Question: I'm new to VB.net but I have to do this for our project. I made a very simple program to call the matlab functions that I made in vb.net. This program is simple, it will just determine the width and the height of the image in the picturebox.
Here's my matlab code and compiled it using the .NET Assembly to export a .dll files:
'''
function [width, height, third] = imageInfo(input)
inImage = imread(input);
[width, height, third] = size(inImage);
end
'''
Here's the GUI of my program:

And here's the vb code that I made:
'''
Imports MathWorks.MATLAB.NET.Arrays
Imports MathWorks.MATLAB.NET.Utility
Imports imageInfo
Public Class Form1
Public myImageInfo As New imageInfoClass
Dim imageWidth As String
Dim imageHeight As String
Dim result As New MWNumericArray
Dim imagePath As String
Private Sub btnBrowse_Click(sender As Object, e As EventArgs) Handles btnBrowse.Click
If ofdSelectPicture.ShowDialog = DialogResult.OK Then
pbImage.Image = Image.FromFile(ofdSelectPicture.FileName)
imagePath = "'" & ofdSelectPicture.FileName & "'"
End If
End Sub
Private Sub btnProcess_Click(sender As Object, e As EventArgs) Handles btnProcess.Click
result = myImageInfo.imageInfo(imagePath)
tbHeight.Text = imageHeight
tbWidth.Text = imageWidth
End Sub
End Class
'''
I always got an error when running the program. I hope you can help me with this one. Thank you
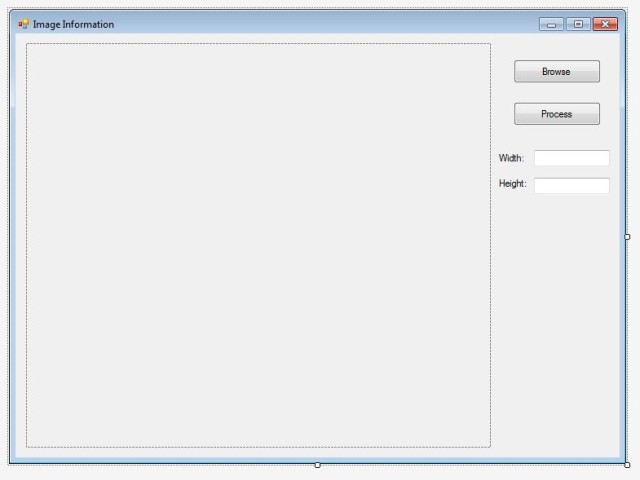
Answer: This part here:
'''
result = myImageInfo.imageInfo(imagePath)
'''
'imagePath' needs to be the full path. You strip it out and add commas with
'''
imagePath = "'" & ofdSelectPicture.FileName & "'"
'''
You can try:
'''
imagePath = ofdSelectPicture.SafeFileName
'''